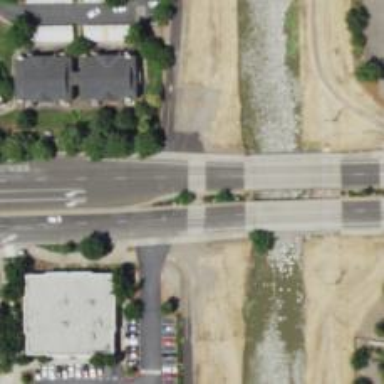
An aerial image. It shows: Unmarked crossing on path.